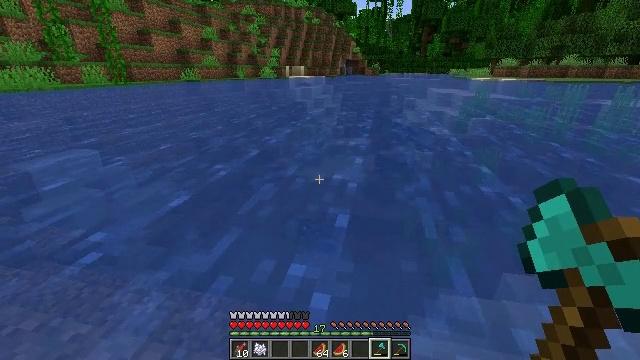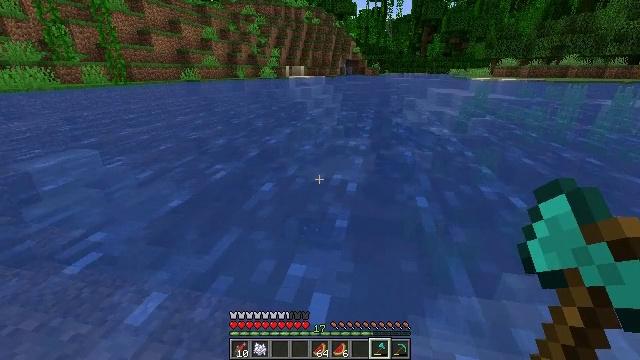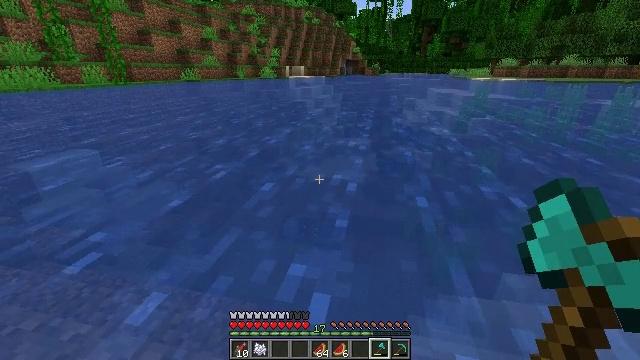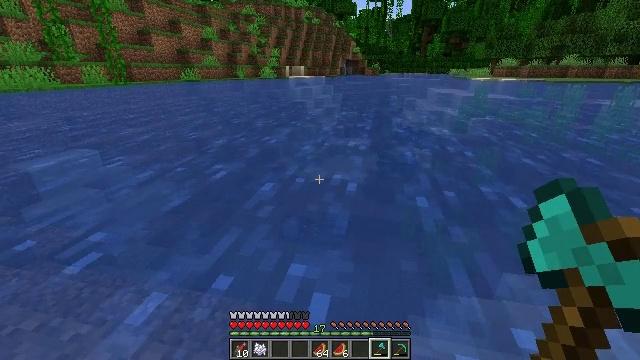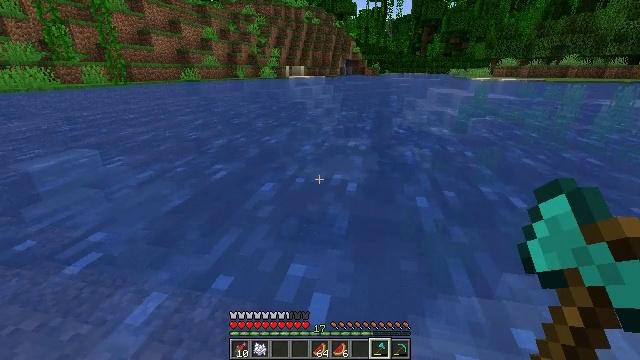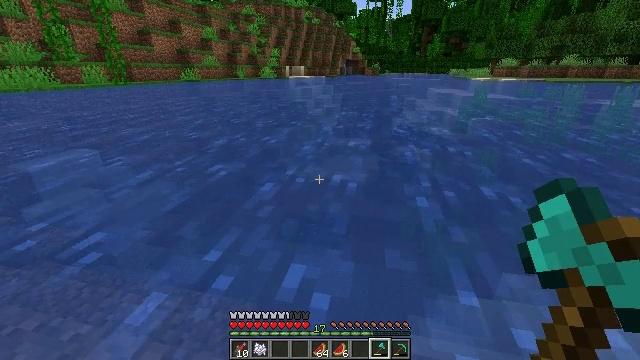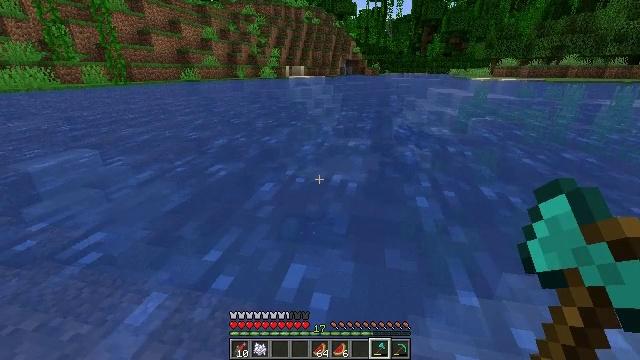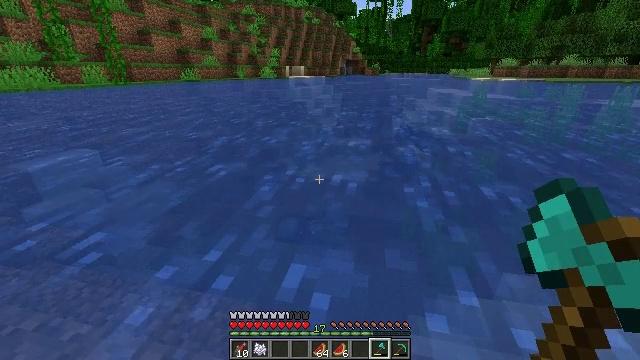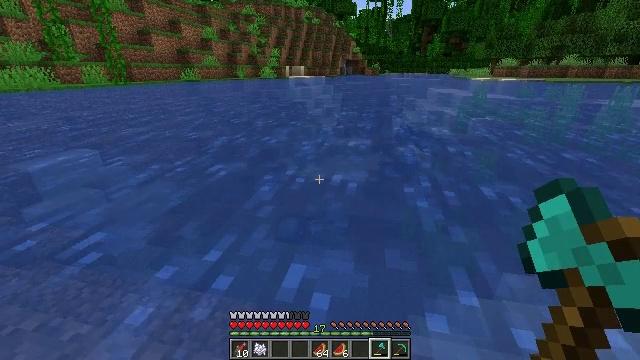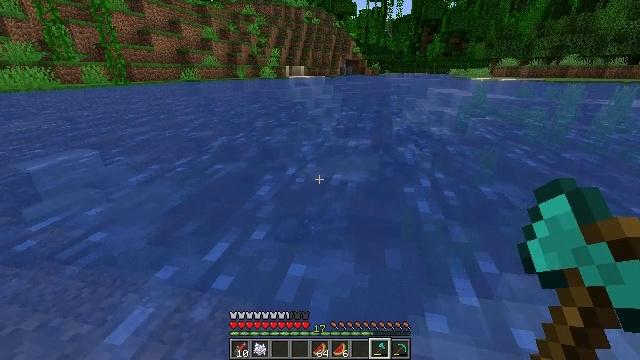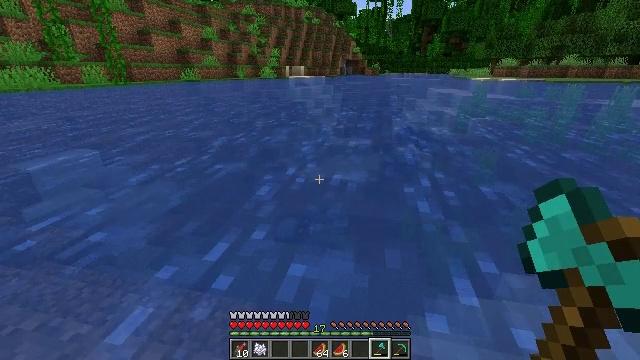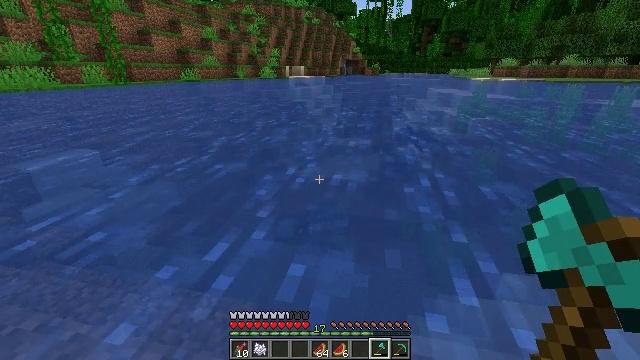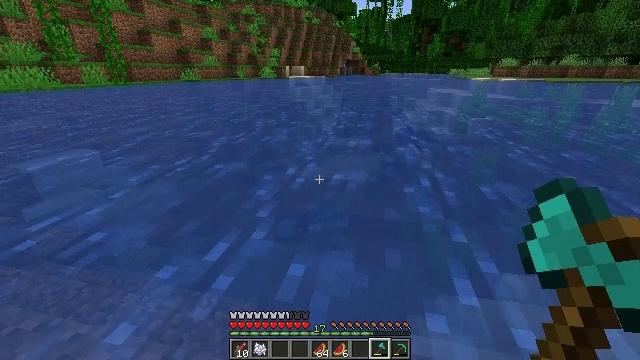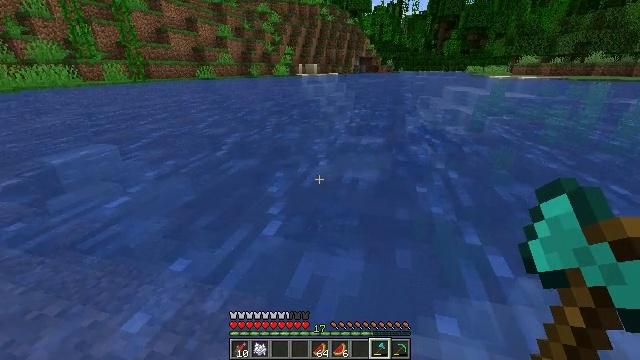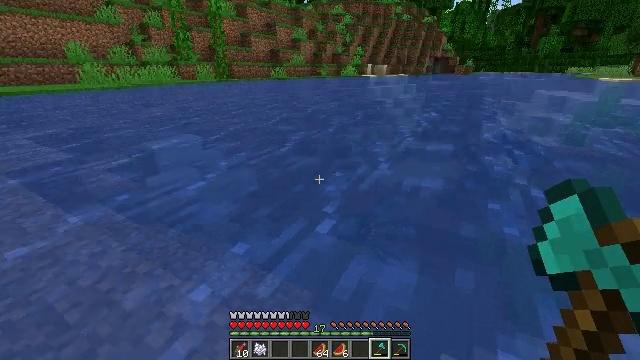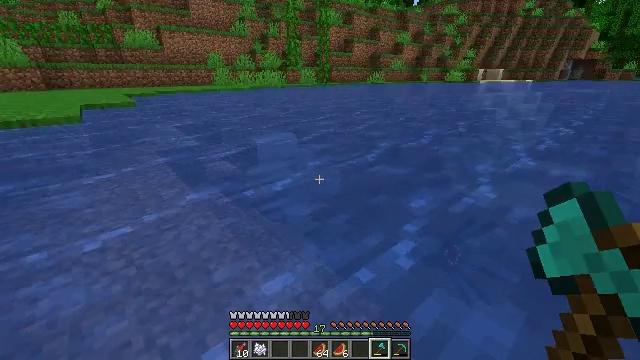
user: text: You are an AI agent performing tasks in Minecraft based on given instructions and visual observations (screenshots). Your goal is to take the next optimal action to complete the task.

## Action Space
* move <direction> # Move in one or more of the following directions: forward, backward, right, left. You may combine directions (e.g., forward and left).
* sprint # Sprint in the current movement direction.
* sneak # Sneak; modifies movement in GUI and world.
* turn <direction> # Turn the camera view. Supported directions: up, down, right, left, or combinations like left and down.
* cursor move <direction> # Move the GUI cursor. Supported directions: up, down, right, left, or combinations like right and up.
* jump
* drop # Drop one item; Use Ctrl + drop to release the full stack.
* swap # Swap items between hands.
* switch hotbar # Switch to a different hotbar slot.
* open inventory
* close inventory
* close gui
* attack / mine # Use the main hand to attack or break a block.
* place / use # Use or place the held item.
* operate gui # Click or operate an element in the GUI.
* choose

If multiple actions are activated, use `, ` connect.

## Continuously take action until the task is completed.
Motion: motion action
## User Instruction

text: Hunt a salmon.
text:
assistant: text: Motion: no_op
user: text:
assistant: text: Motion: no_op
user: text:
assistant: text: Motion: no_op
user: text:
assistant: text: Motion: no_op
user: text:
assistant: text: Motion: no_op
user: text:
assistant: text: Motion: no_op
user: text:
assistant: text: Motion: no_op
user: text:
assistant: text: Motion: no_op
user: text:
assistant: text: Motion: no_op
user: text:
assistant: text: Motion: no_op
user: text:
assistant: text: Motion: no_op
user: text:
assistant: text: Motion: no_op
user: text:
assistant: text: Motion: turn left
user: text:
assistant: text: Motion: move forward, turn left
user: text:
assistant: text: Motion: move forward, turn left
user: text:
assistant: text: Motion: move forward, turn left and up
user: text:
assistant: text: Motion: move forward, sprint, turn left
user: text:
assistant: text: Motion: move forward, sprint
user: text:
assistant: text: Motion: move forward, sprint, turn left
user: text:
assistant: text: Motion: move forward, sprint, turn left and up
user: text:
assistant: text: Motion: move forward, turn left and up
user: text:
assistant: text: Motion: move forward, turn left and up
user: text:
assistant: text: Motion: move forward, turn left and up
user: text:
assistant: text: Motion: move forward, turn left
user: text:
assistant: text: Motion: move forward, turn left
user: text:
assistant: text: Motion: move forward, turn left, jump
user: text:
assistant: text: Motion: move forward, turn left, jump
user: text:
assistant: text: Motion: move forward, turn left, jump
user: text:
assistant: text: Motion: move forward, turn left, jump
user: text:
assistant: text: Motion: move forward, jump